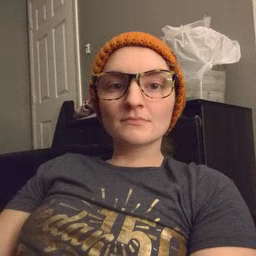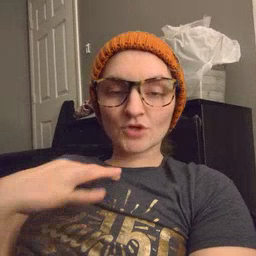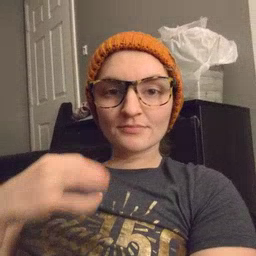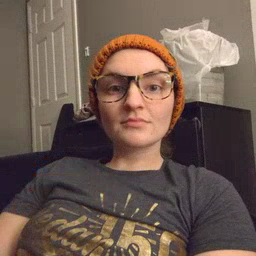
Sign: shirt